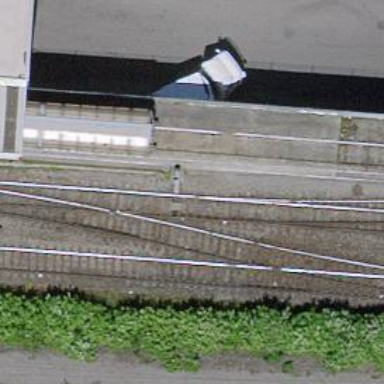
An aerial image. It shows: Railway switch.